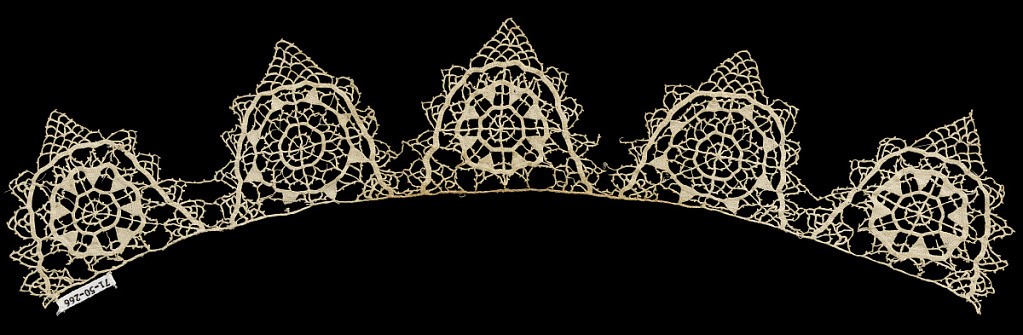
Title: Border
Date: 16th–17th century
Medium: linen Technique: needle lace (reticella)
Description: Border with triangular tabs of reticella in an Italian style, but probably made outside of Italy.